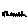
Label: triangle